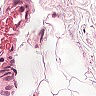
Metastatic tissue present: no